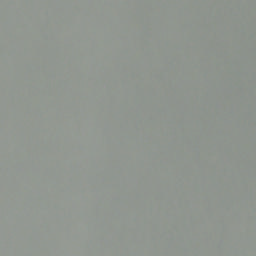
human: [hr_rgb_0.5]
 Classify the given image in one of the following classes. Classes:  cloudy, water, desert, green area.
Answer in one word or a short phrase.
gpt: cloudy